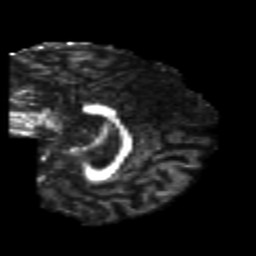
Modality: FA
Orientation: sagittal
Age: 22
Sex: female
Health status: healthy
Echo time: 0.074 s